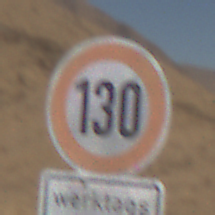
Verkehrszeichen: Geschwindigkeit130
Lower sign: ZeitangabenMitBeschraenkungAufWochentage7
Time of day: Midday
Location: Outdoor (Nature)
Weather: Clear
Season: NotSpecified
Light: Natural